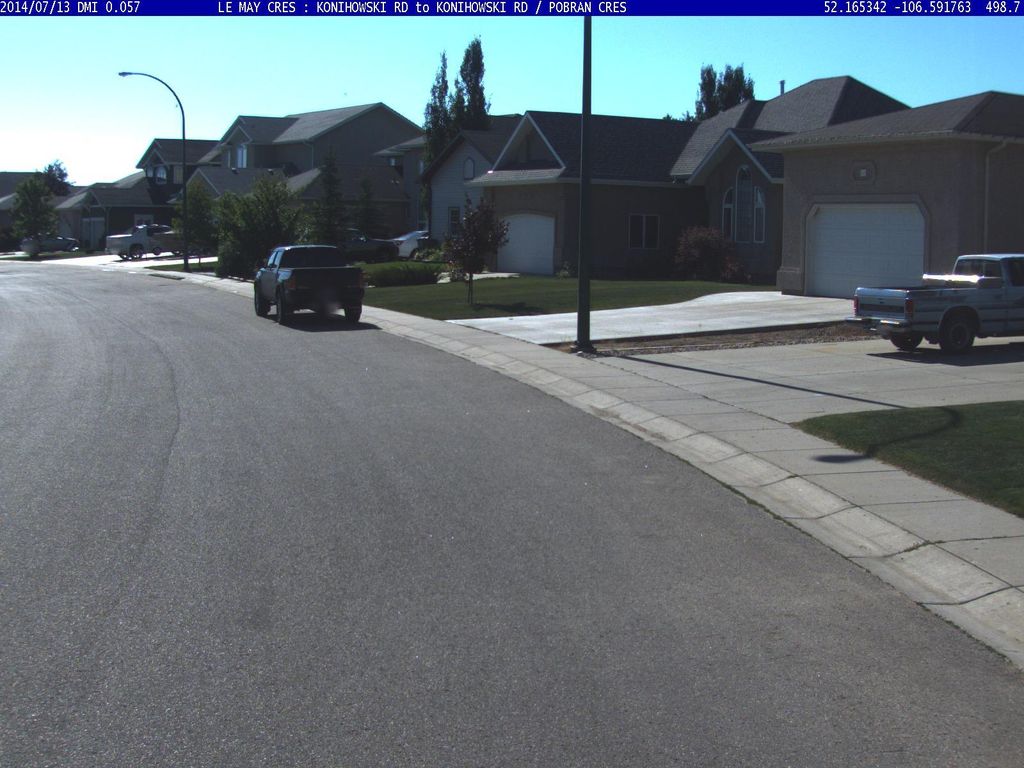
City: saskatoon